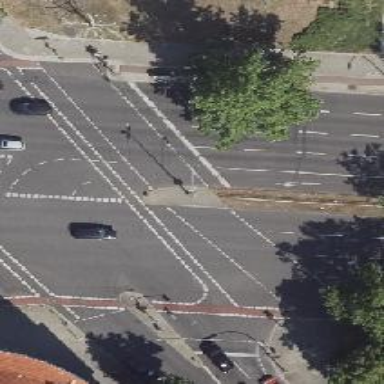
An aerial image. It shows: Footway crossing with traffic signals.